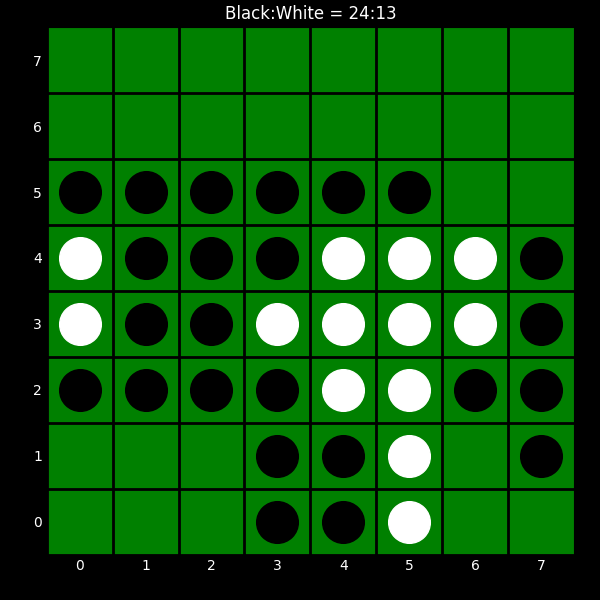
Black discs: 24
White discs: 13